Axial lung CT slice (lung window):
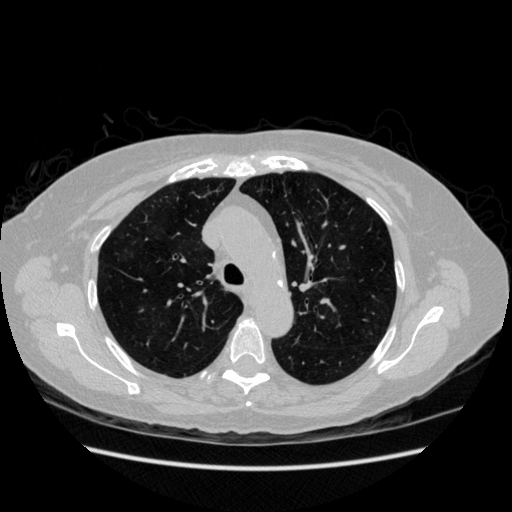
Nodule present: no